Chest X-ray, PA view. Patient: 35 years old, sex F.
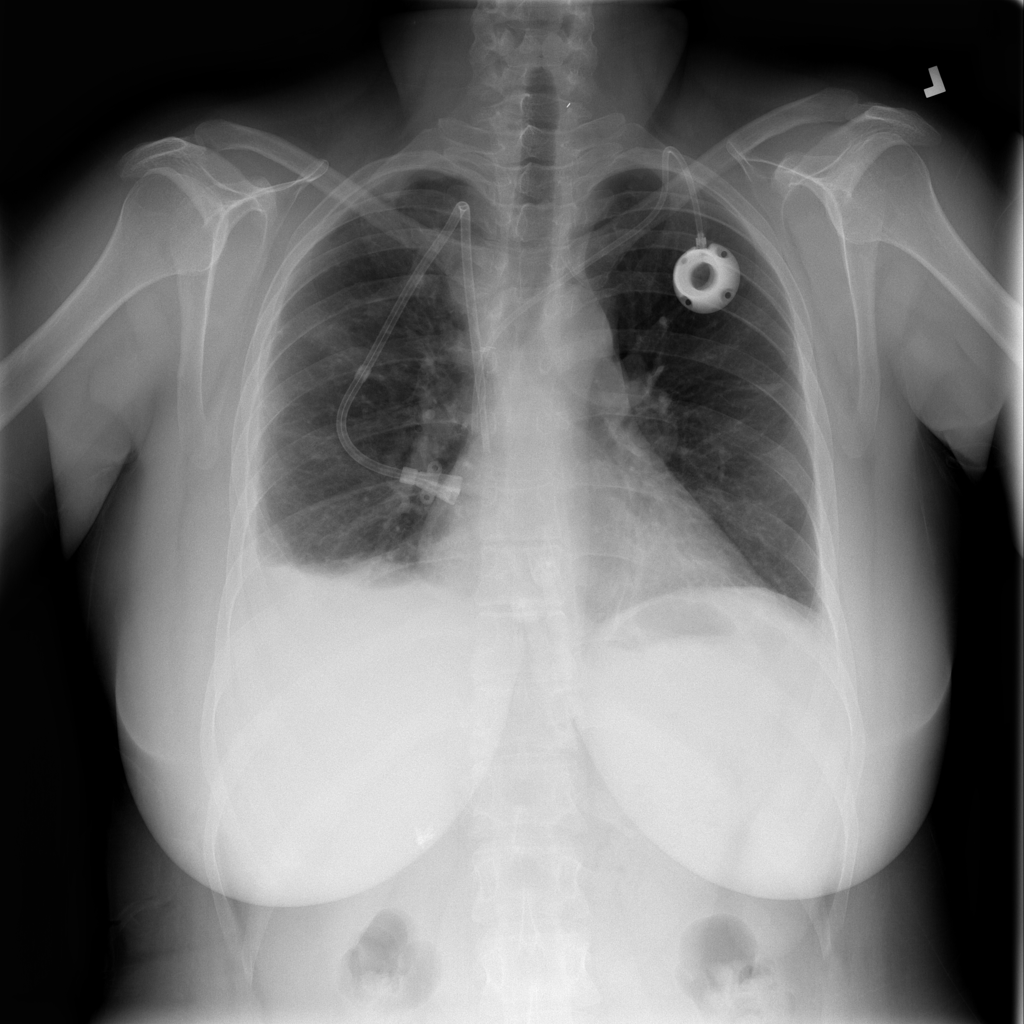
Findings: No Finding